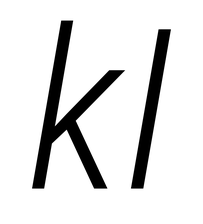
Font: Roboto-Italic_Condensed_Light_Italic